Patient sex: M
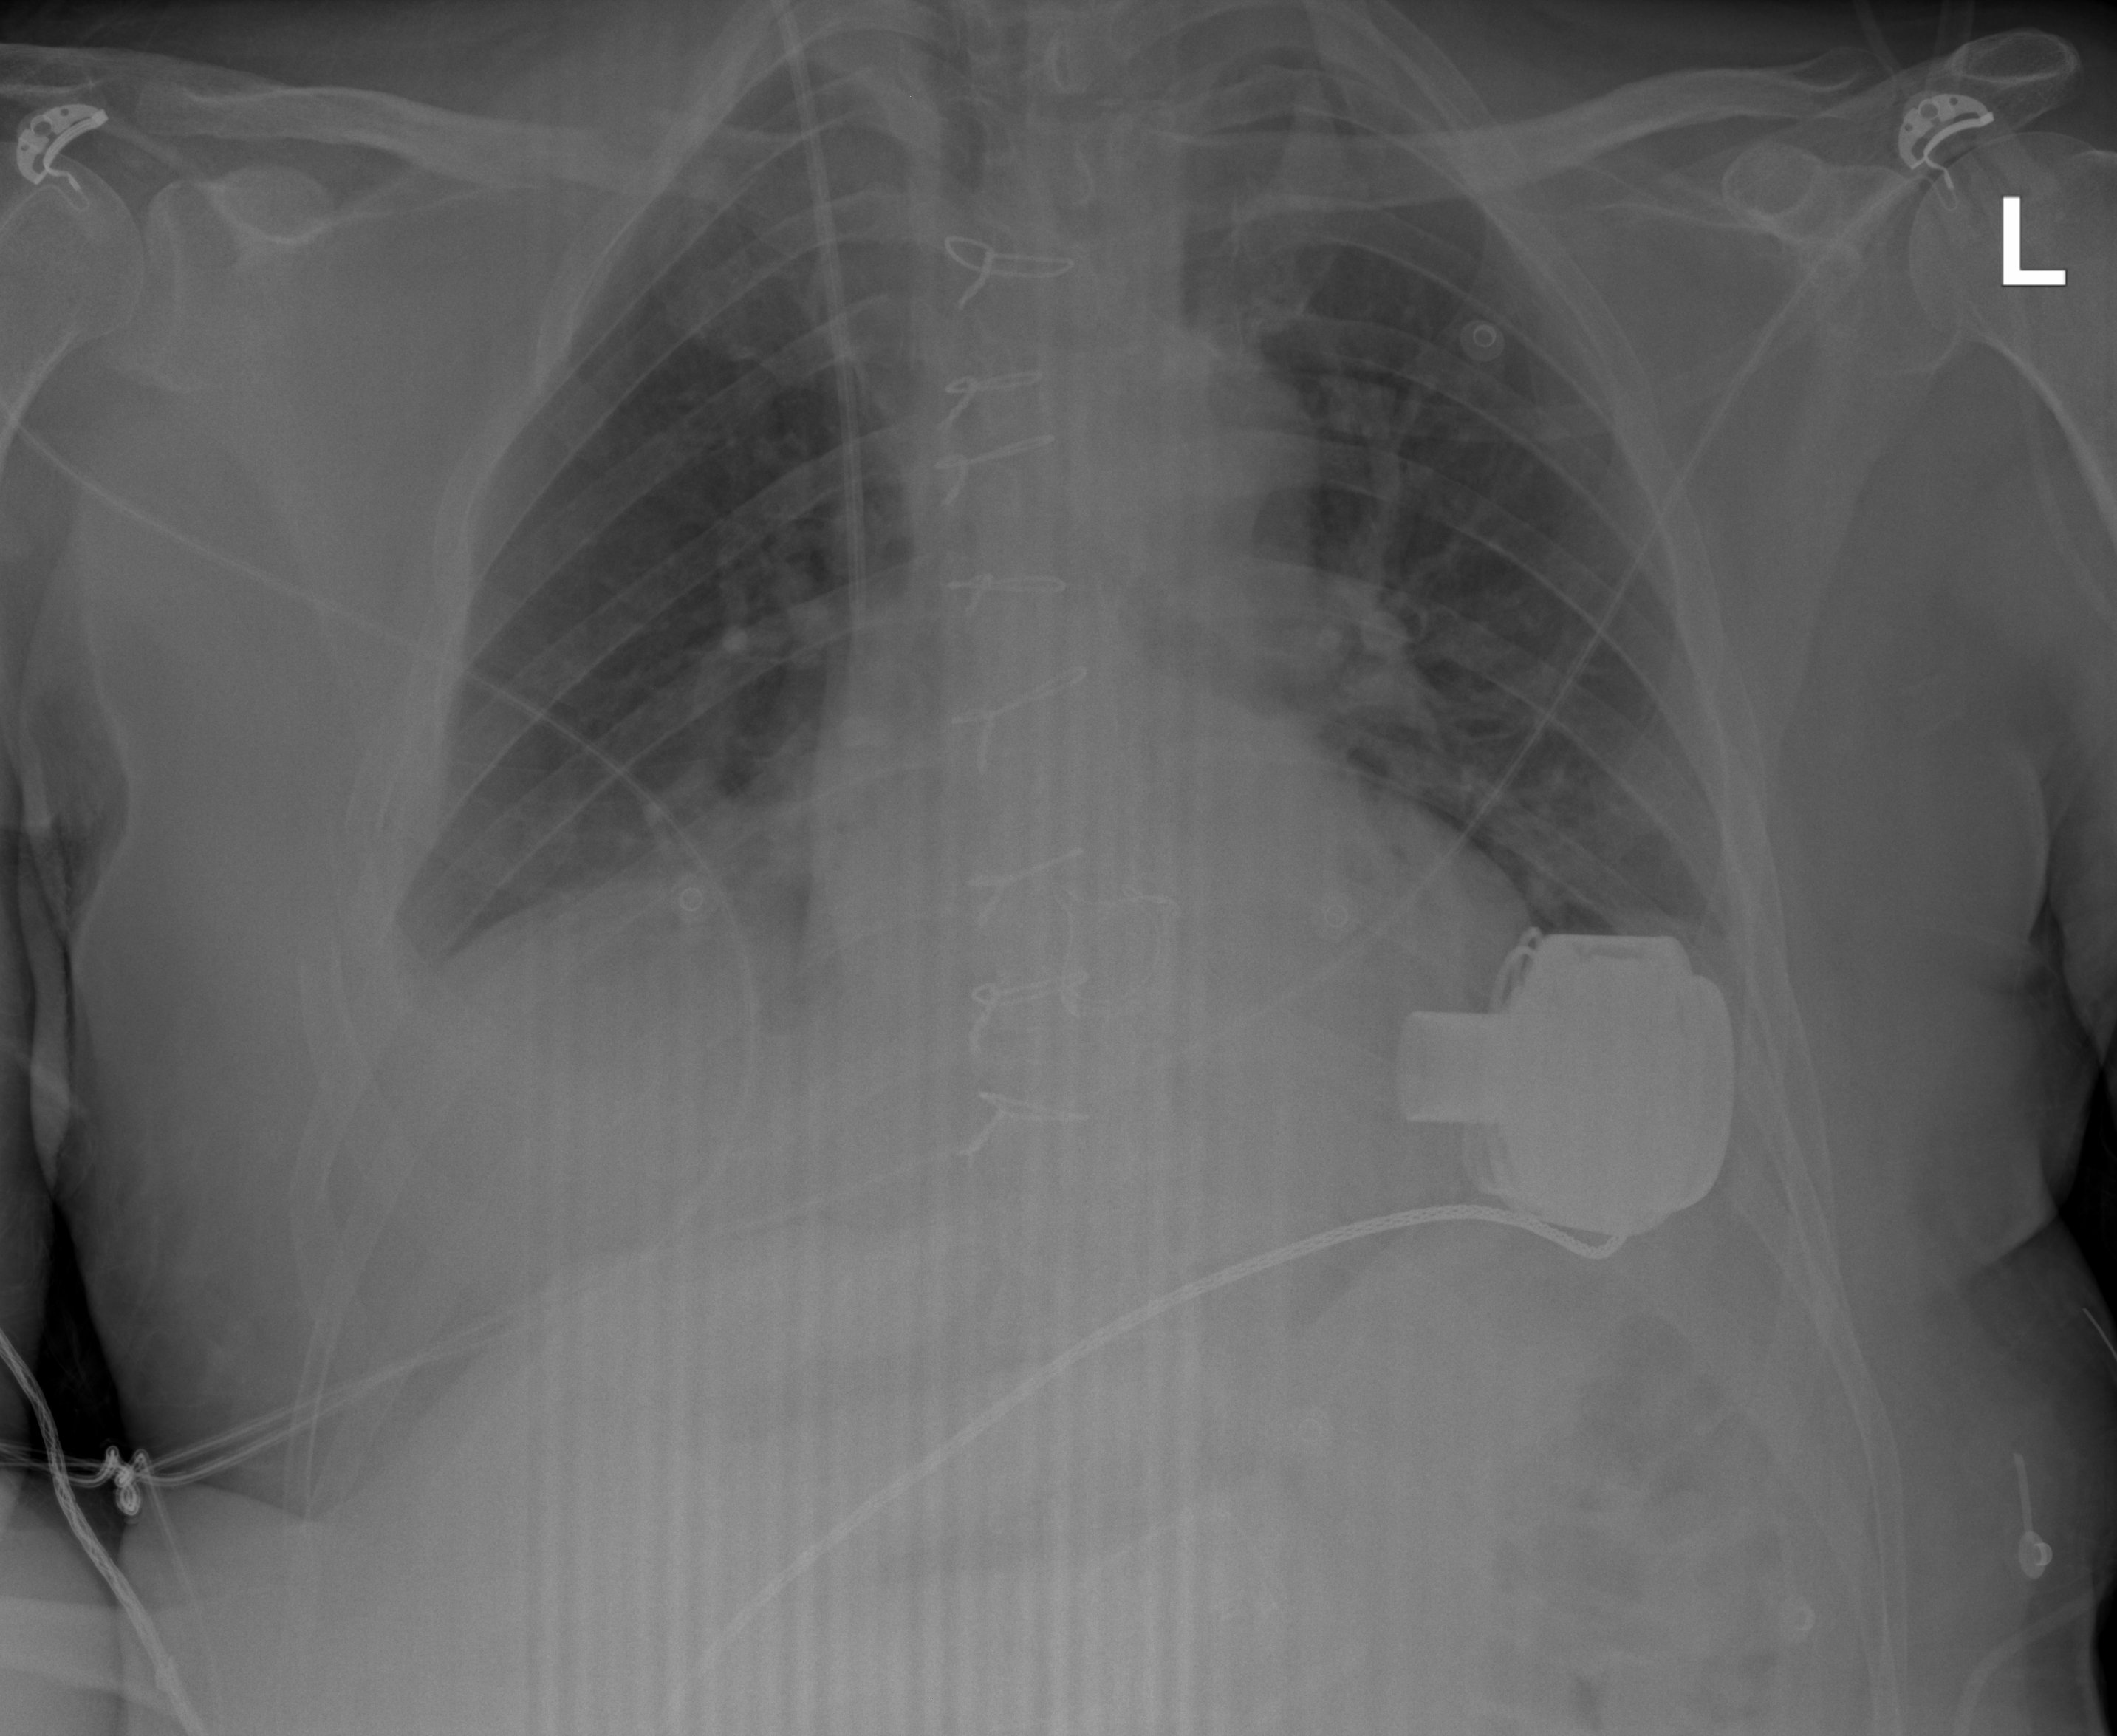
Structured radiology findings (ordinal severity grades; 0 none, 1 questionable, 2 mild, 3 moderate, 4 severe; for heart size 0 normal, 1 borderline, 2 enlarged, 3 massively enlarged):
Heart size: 0
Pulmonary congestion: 0
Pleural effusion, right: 2
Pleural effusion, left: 2
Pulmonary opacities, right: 0
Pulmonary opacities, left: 0
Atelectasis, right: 2
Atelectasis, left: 2